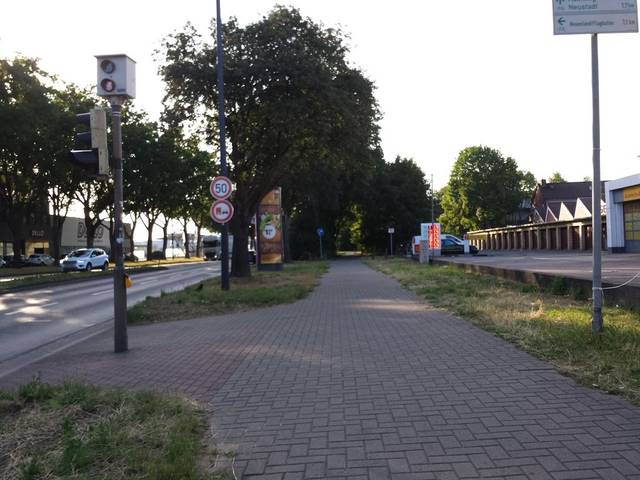
Region: Germany
Coordinates: 53.055, 8.8